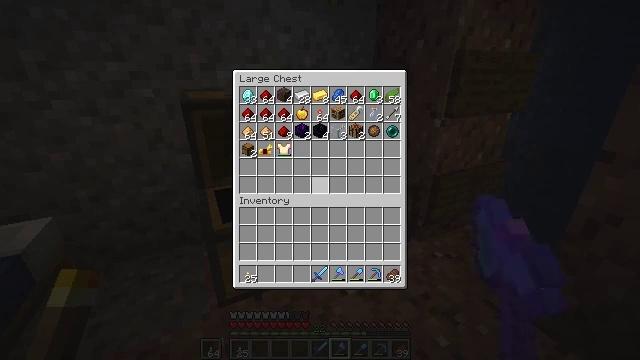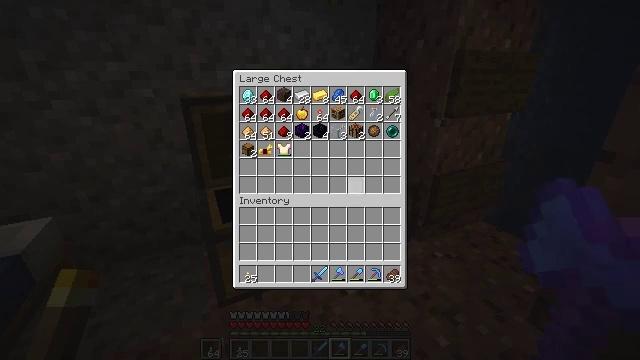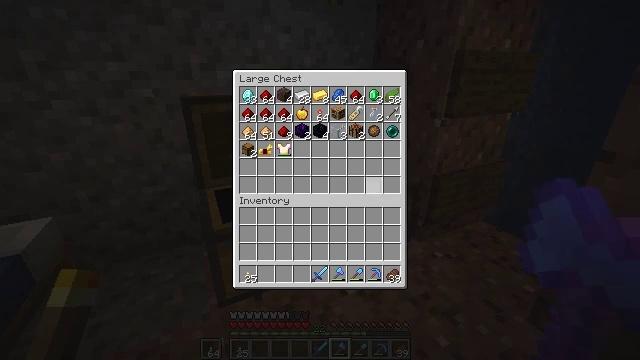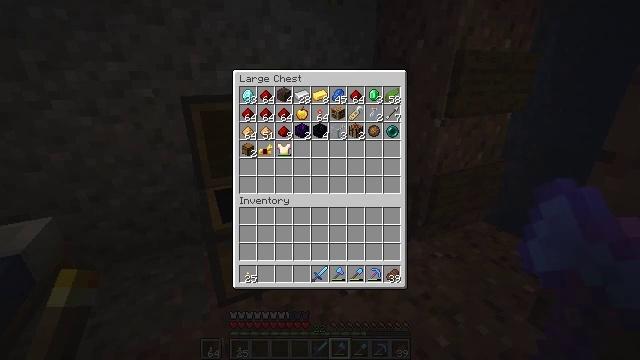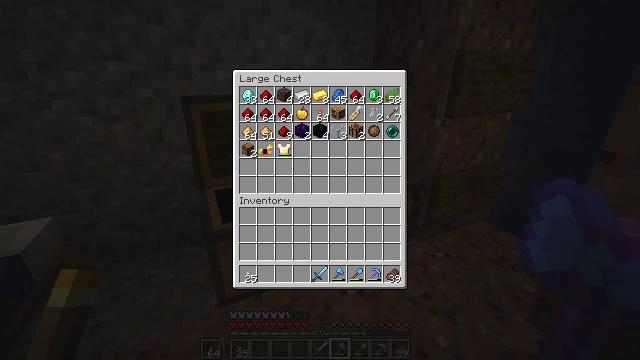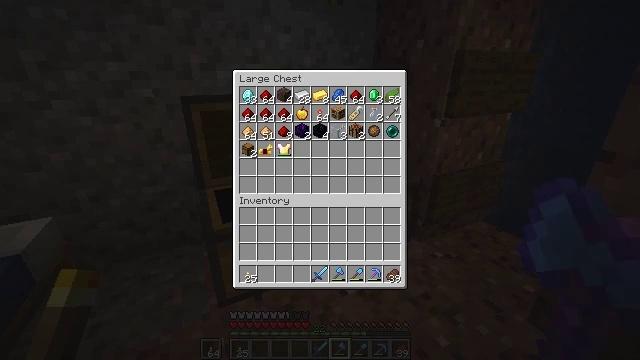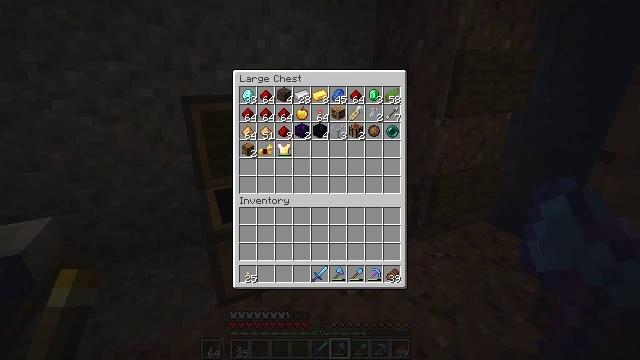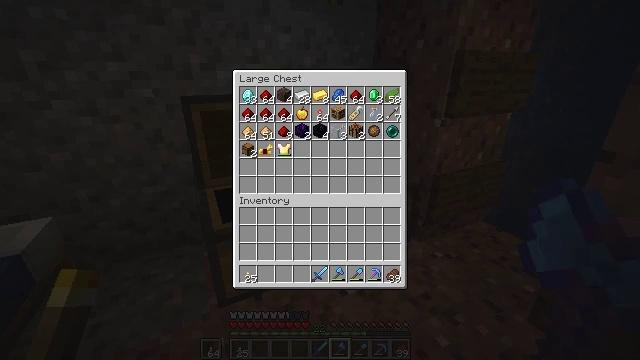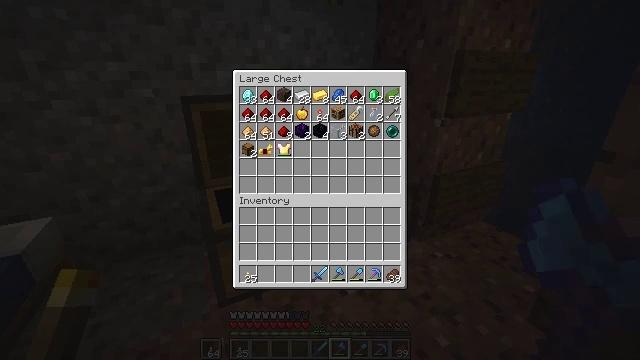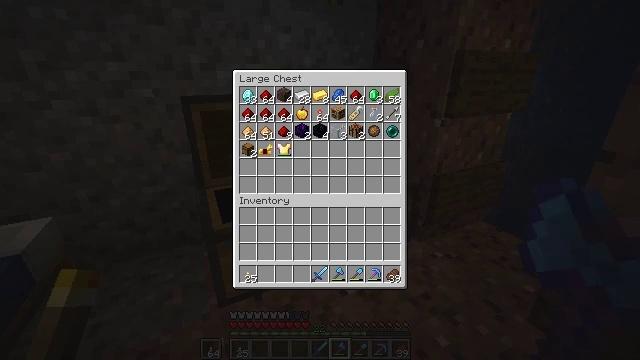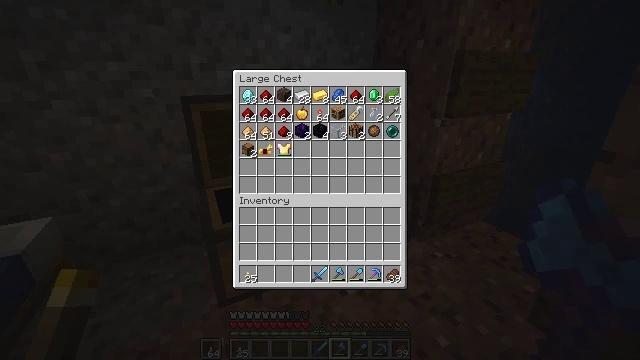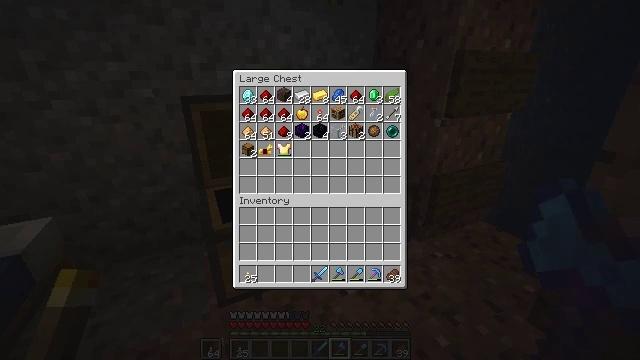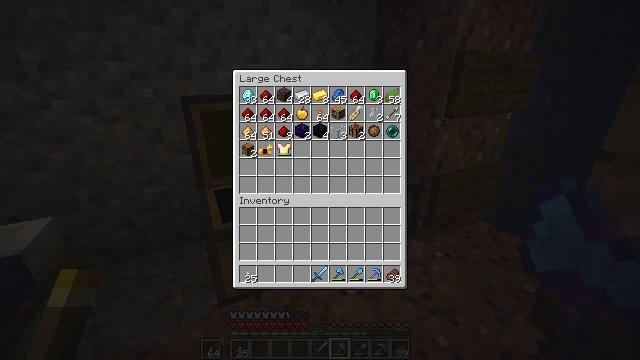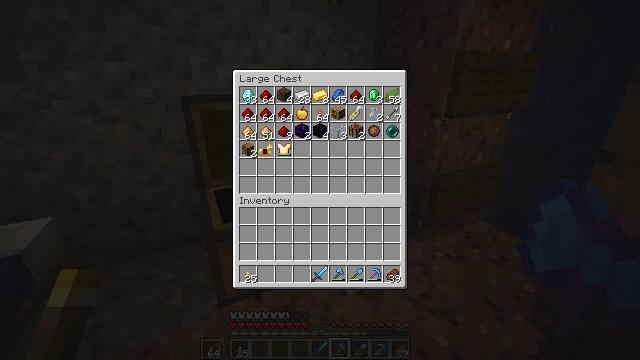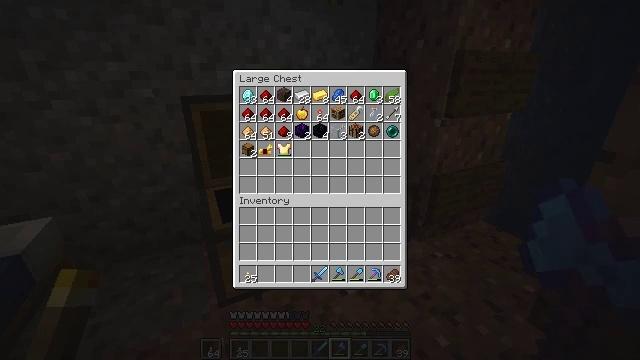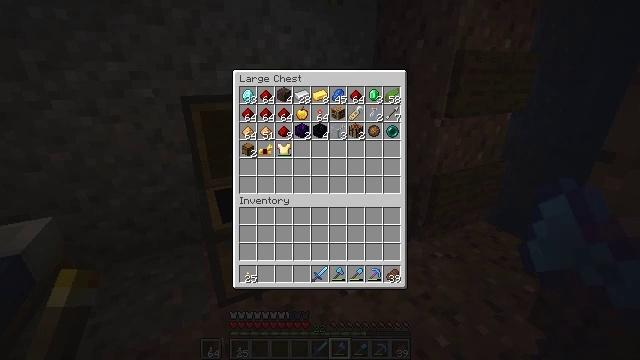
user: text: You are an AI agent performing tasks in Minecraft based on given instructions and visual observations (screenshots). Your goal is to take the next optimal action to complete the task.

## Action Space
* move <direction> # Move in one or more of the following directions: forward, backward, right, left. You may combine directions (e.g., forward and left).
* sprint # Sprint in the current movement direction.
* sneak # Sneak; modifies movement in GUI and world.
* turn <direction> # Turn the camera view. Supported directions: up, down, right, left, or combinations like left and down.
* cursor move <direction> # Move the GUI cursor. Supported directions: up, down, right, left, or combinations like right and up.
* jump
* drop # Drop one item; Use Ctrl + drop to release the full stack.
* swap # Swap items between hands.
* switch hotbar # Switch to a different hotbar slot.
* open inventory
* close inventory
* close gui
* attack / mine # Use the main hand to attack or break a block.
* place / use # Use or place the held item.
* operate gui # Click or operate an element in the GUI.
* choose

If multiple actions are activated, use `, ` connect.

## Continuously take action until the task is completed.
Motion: motion action
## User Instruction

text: Attack the chipped anvil to collect it.
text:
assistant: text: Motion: cursor move right
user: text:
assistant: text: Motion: cursor move right
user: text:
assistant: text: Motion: cursor move right
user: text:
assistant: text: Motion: cursor move right
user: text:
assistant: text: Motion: no_op
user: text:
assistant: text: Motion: no_op
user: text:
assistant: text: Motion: no_op
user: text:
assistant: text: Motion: no_op
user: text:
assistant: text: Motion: no_op
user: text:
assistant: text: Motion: no_op
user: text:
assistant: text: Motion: no_op
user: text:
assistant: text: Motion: no_op
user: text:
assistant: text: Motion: no_op
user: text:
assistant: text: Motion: no_op
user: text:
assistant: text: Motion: no_op
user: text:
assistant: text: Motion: no_op
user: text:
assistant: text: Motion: no_op
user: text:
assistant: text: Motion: no_op
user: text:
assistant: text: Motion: no_op
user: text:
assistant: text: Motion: no_op
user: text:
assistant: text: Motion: no_op
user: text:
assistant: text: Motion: no_op
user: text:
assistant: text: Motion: no_op
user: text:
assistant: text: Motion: cursor move up
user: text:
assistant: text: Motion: cursor move right and up
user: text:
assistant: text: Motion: cursor move up
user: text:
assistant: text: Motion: cursor move up
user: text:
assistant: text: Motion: no_op
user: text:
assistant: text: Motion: no_op
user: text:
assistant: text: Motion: cursor move left